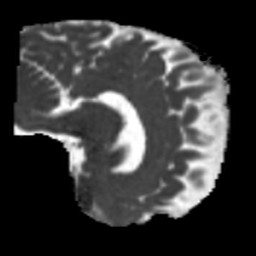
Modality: MD
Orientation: sagittal
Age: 42
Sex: male
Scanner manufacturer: siemens
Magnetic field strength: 3 T
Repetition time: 5.25 s
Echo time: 0.08 s